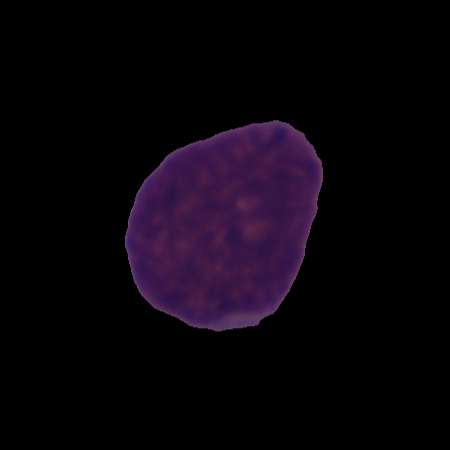
Label: cancer